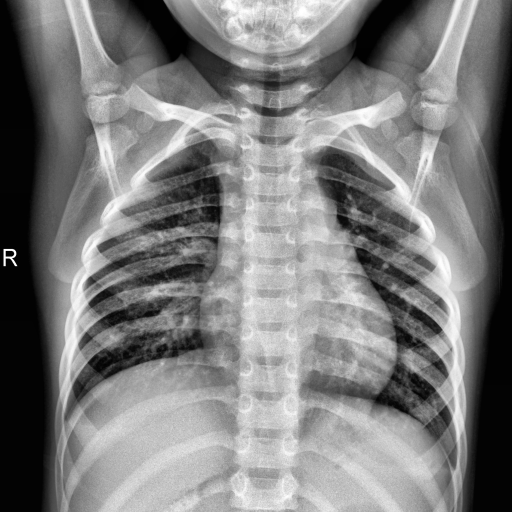
Finding: NORMAL